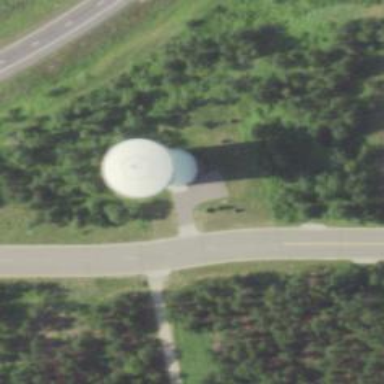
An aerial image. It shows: Water tower that is man-made.